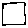
Label: square